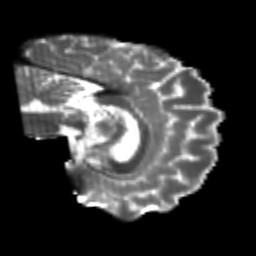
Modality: T2w
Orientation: sagittal
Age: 24
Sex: male
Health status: healthy
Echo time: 0.074 s